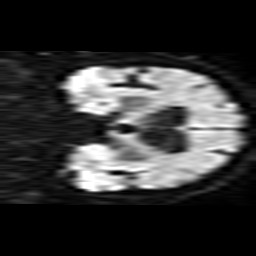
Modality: TRACE
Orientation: coronal
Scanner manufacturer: philips
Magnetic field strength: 1.5 T
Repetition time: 4.787 s
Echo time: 0.07764 s